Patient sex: F
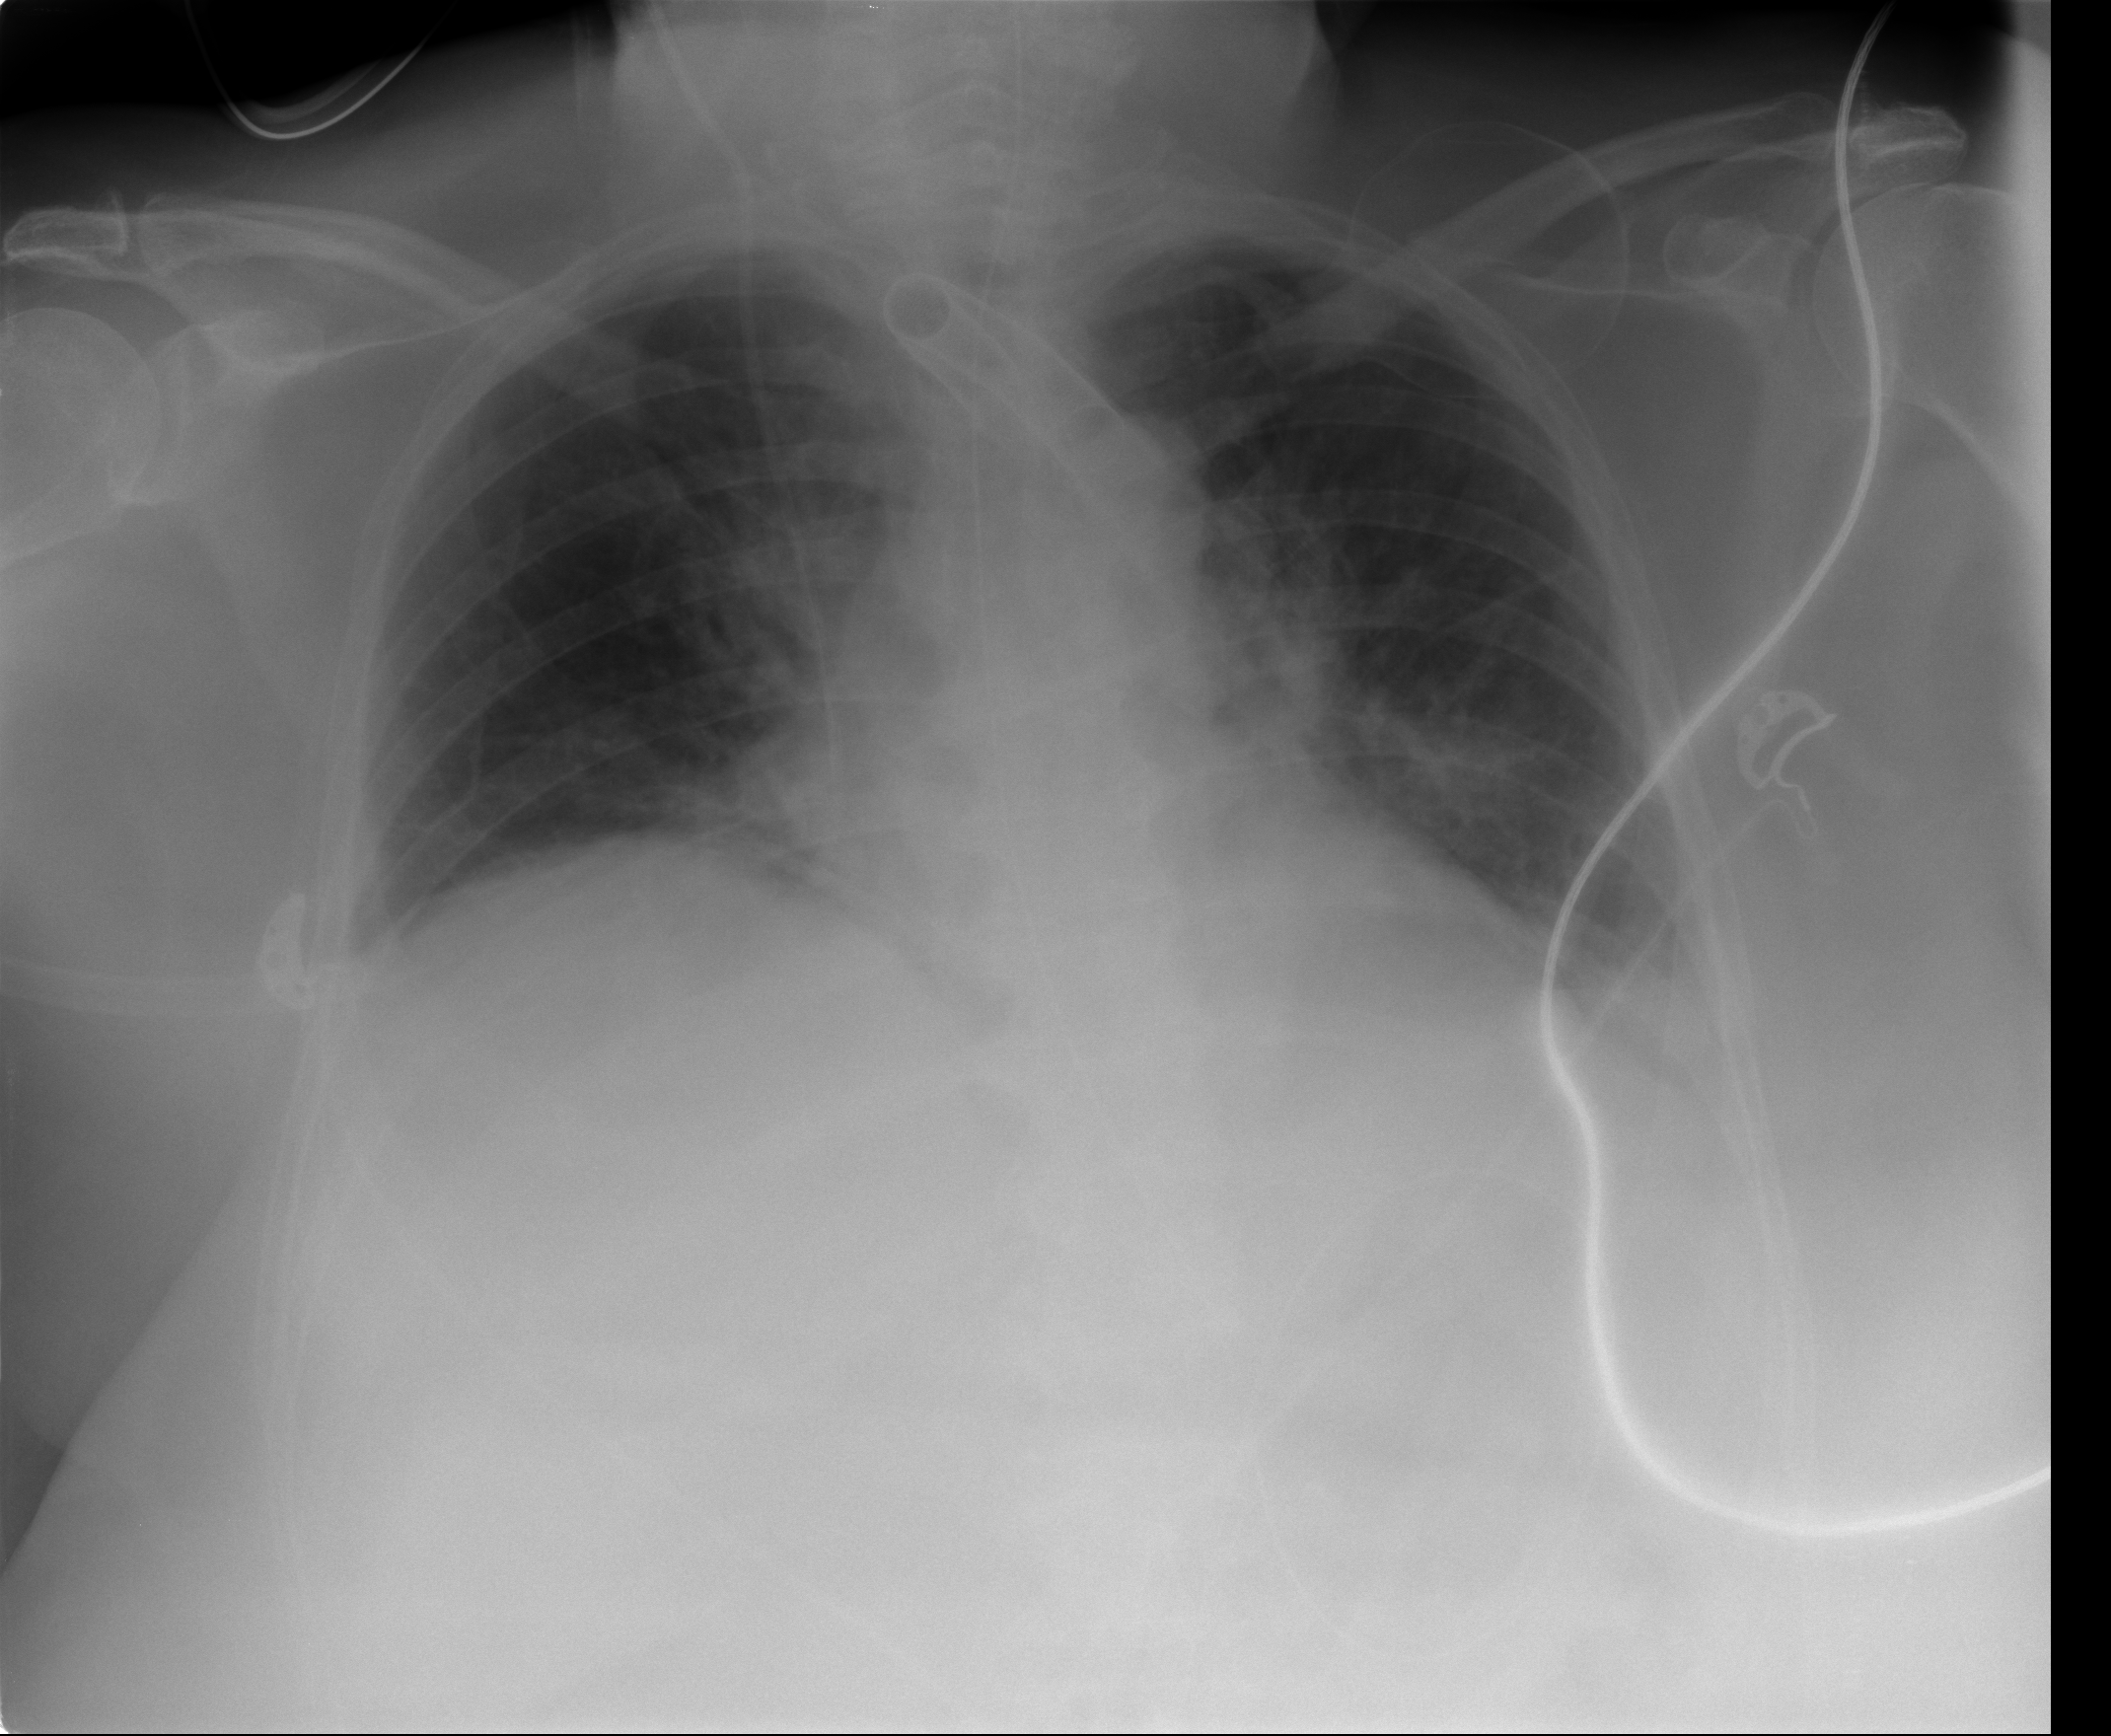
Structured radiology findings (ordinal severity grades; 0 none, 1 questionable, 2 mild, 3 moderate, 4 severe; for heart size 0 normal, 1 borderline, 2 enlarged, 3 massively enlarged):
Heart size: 0
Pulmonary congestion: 2
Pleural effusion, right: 0
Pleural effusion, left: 2
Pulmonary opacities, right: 0
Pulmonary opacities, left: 0
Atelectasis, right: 2
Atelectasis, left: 2